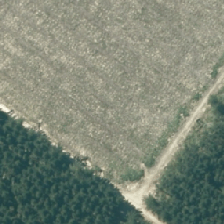
Land cover: harvested_forest